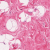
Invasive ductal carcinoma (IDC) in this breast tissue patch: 0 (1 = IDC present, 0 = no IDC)